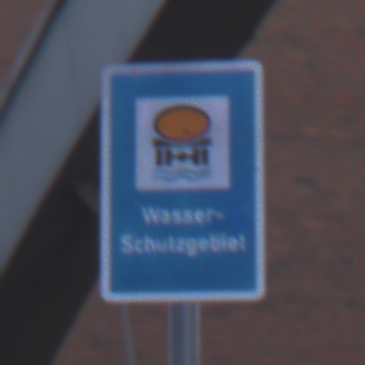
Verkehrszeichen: Wasserschutzgebiet
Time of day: SunriseSunset
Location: Outdoor (Urban)
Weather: Clear
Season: NotSpecified
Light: Natural